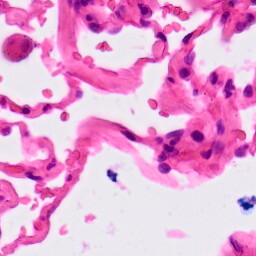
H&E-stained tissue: Lung